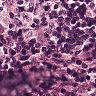
Metastatic tissue present: no